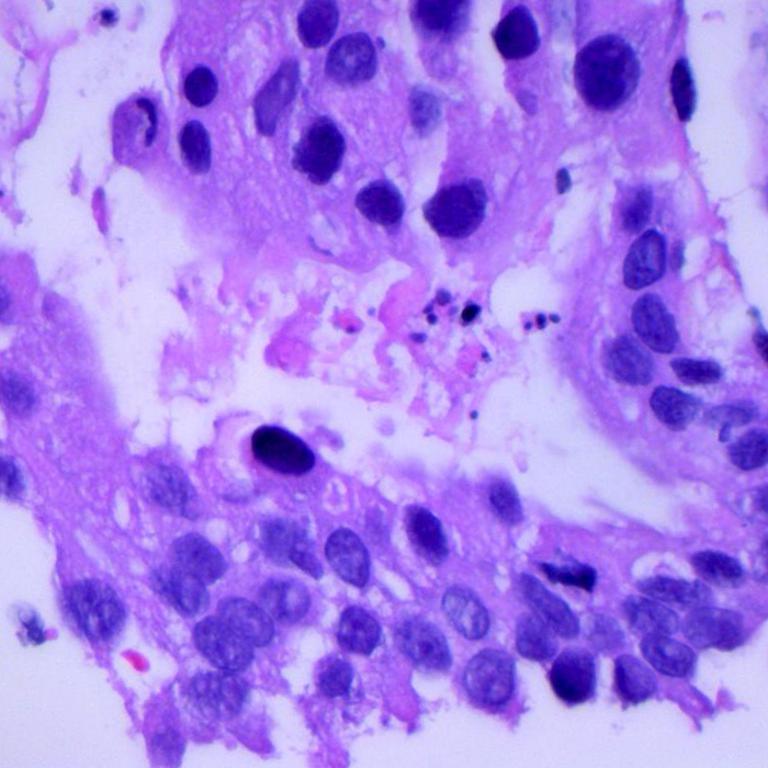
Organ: lung
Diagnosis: adenocarcinomas